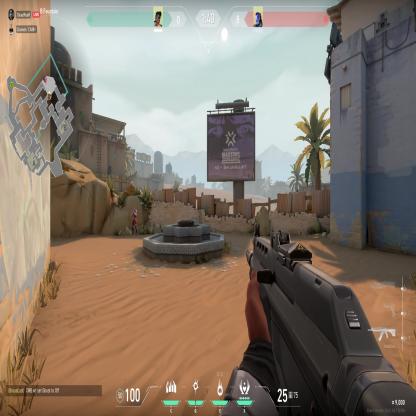
Label: enemy